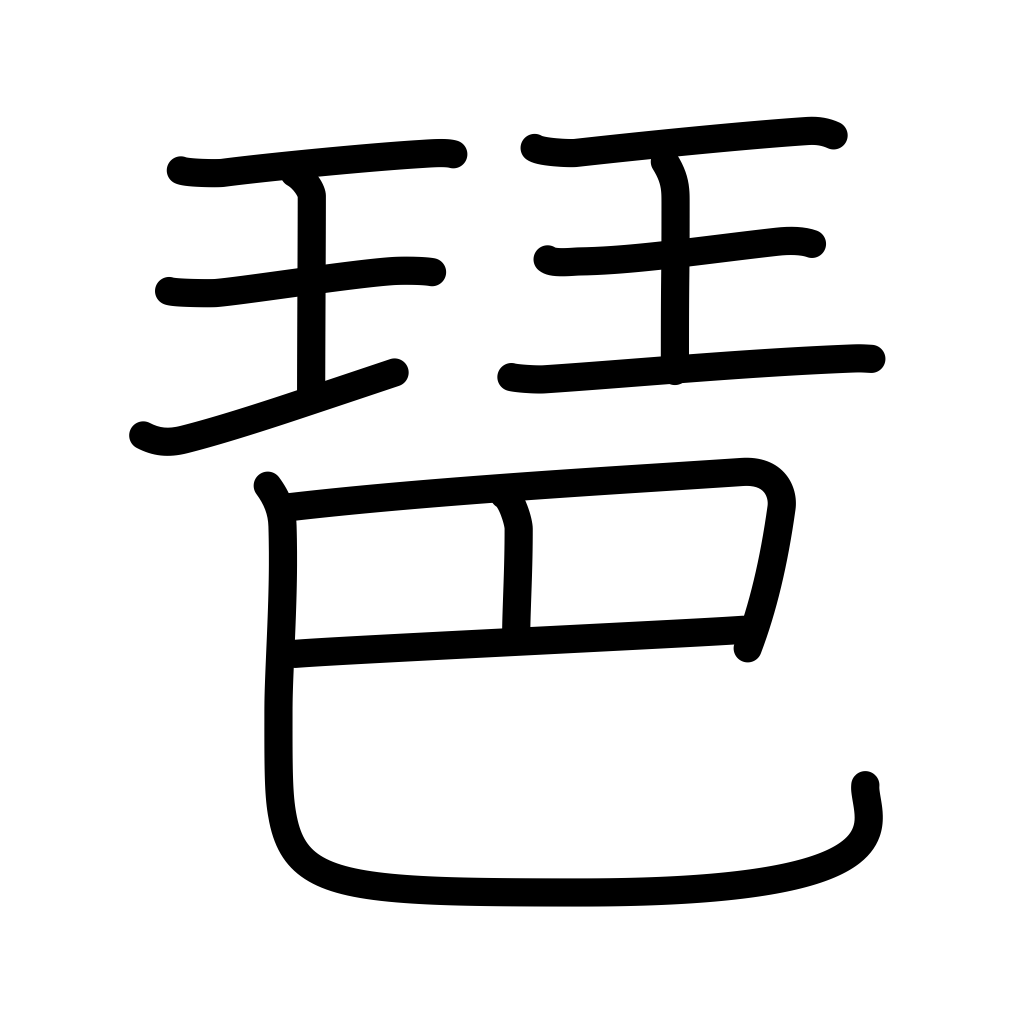
Meaning: lute